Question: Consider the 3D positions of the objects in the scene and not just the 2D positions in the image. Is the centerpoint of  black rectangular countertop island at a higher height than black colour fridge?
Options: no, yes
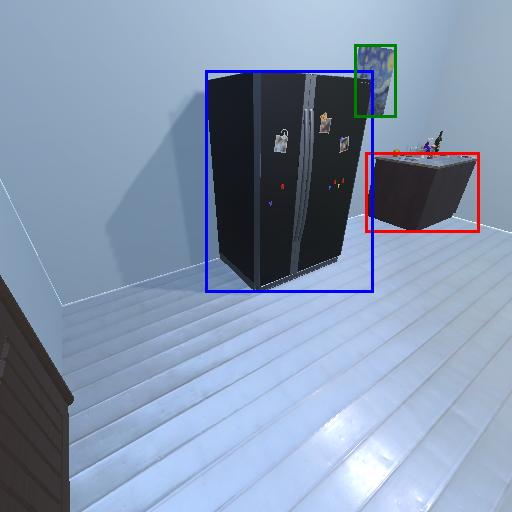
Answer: no